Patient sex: M
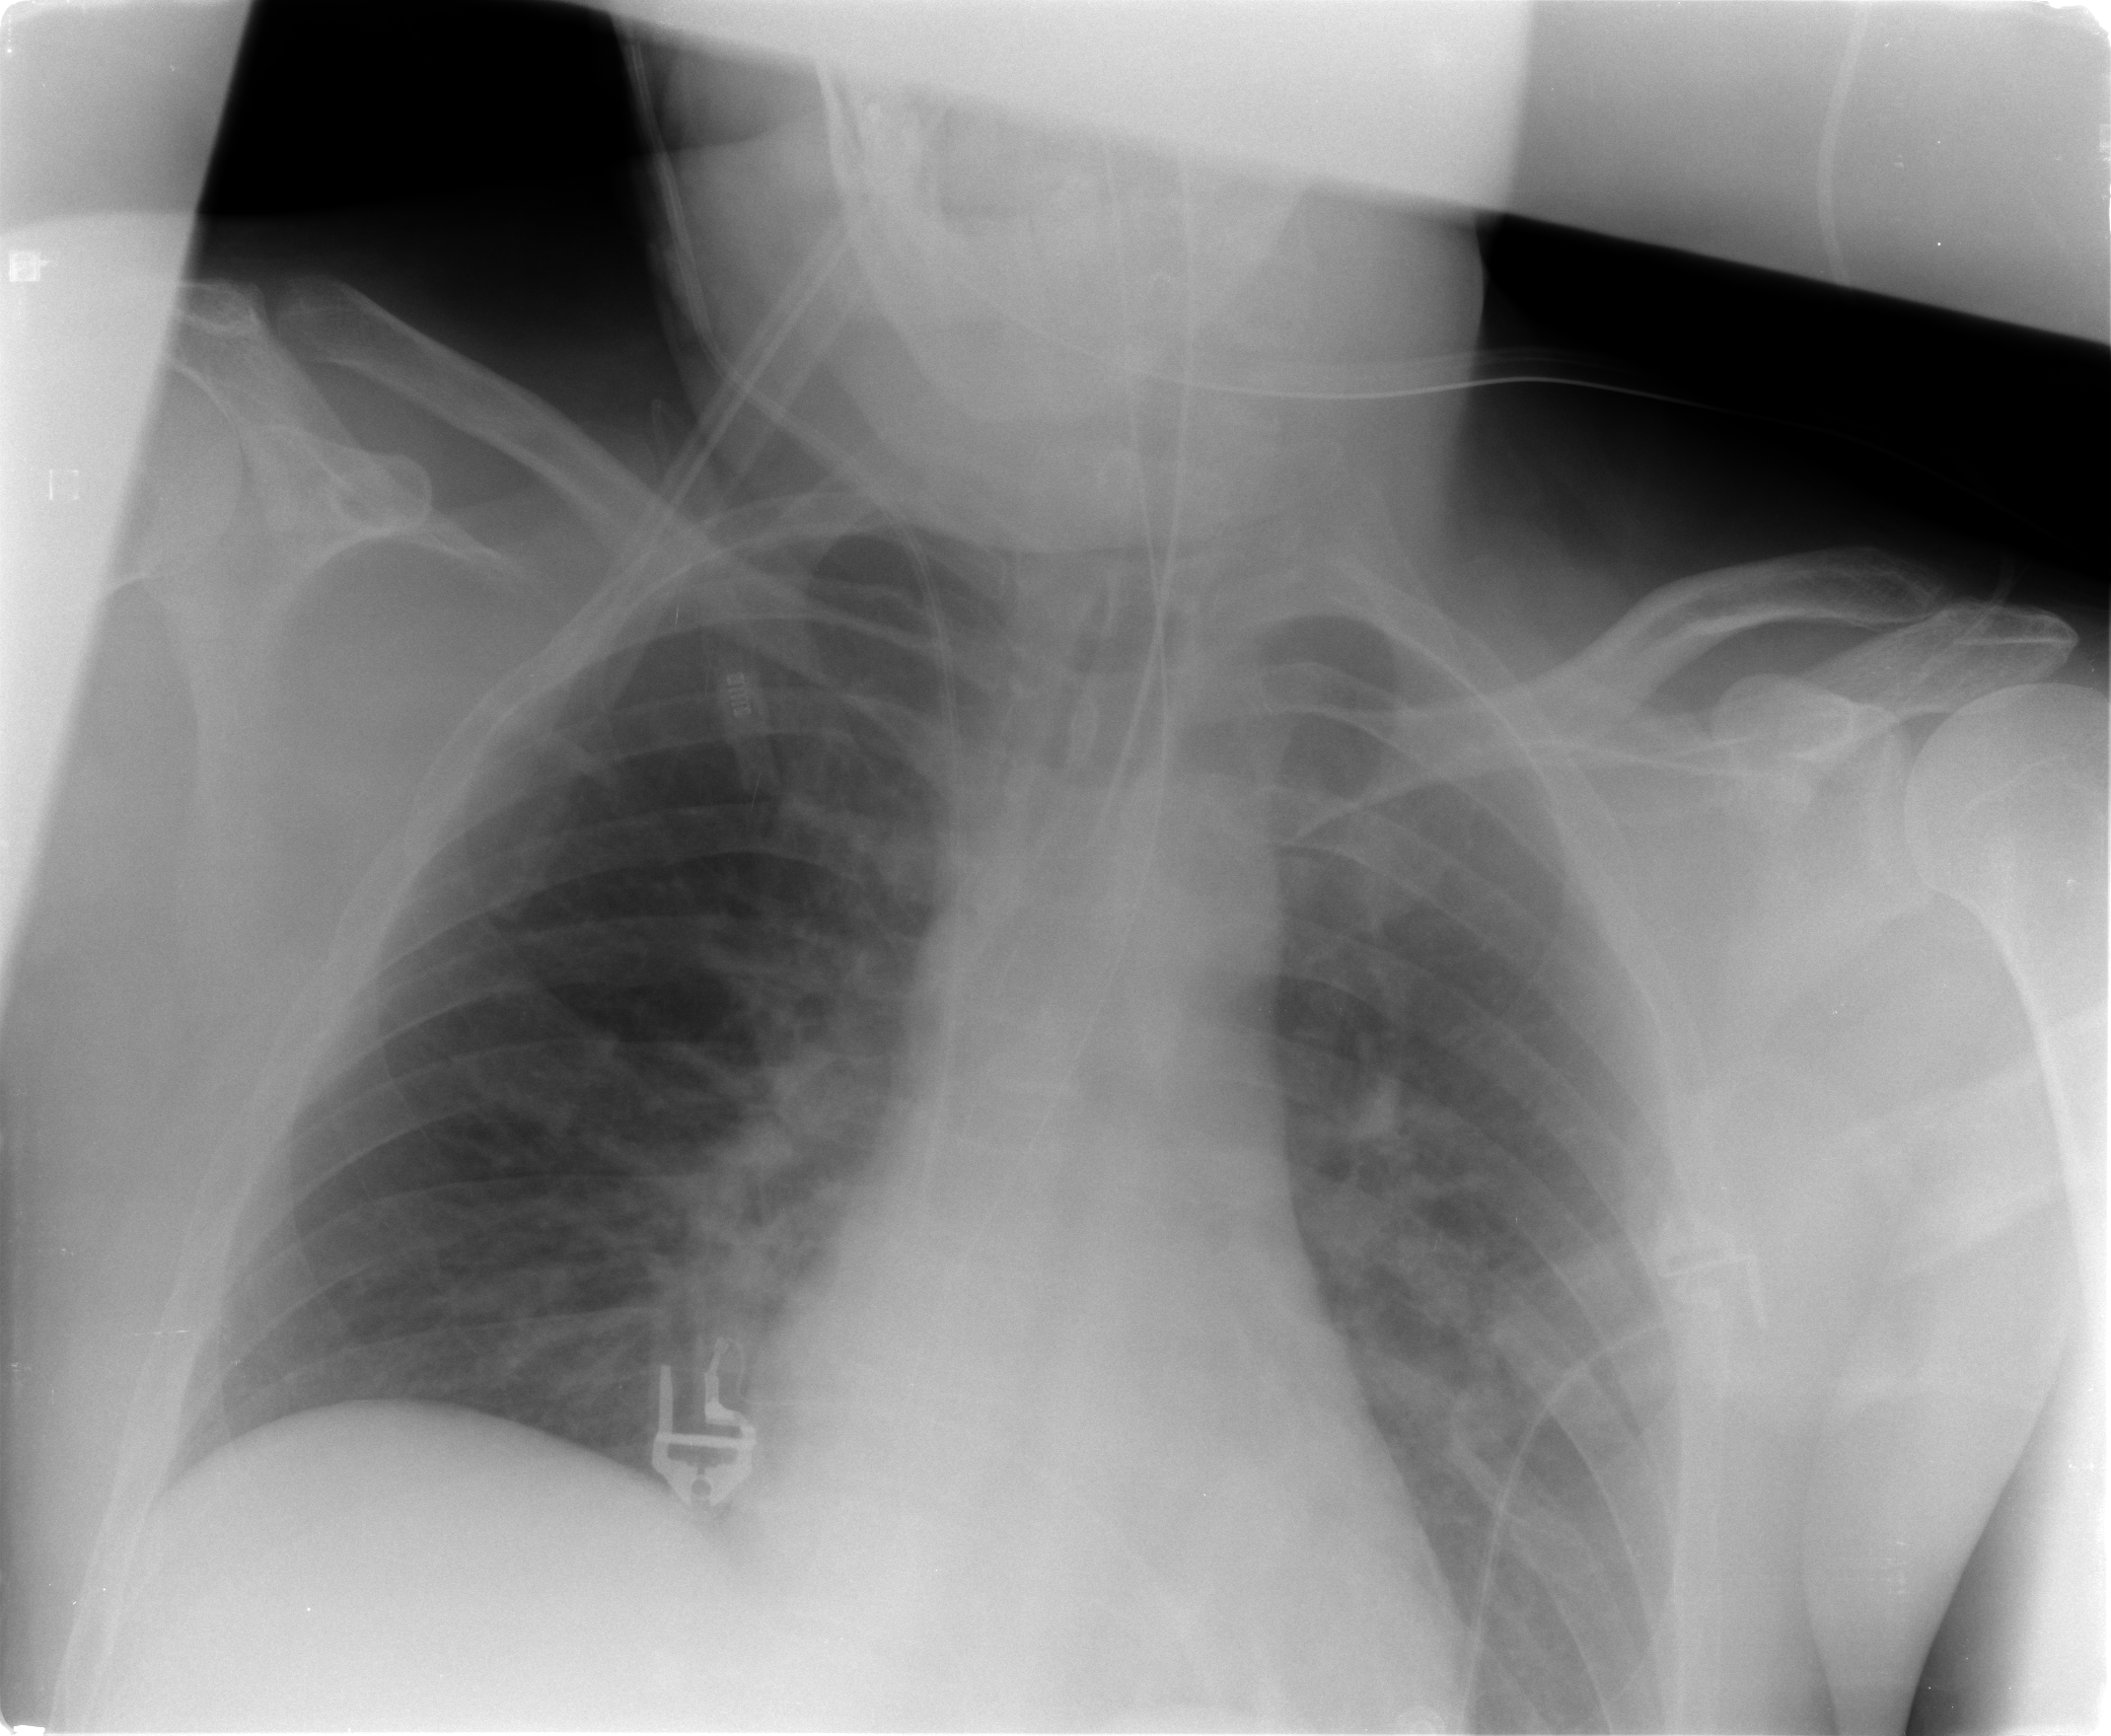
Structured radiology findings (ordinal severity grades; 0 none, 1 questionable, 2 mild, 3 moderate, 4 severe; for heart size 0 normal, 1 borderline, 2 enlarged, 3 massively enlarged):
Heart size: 0
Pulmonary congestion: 1
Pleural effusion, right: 0
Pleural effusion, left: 0
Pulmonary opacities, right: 1
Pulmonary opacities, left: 1
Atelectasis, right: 0
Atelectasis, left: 0